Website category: sports
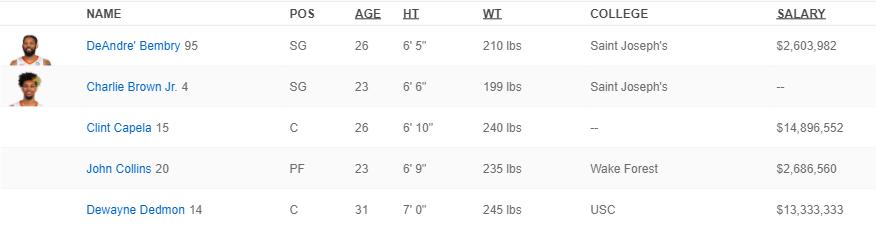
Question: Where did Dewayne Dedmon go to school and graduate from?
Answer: USC

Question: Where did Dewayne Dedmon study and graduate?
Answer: USC

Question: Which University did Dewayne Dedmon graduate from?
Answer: USC

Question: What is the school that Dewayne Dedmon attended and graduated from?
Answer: USC

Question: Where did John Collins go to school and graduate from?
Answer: Wake Forest

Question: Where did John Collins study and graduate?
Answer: Wake Forest

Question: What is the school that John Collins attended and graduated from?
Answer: Wake Forest

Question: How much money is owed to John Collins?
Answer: $2,686,560

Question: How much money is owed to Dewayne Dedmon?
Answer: $13,333,333

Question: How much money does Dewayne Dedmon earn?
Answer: $13,333,333

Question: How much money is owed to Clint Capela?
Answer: $14,896,552

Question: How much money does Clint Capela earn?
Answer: $14,896,552

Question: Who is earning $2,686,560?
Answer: John Collins

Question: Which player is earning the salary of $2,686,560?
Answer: John Collins

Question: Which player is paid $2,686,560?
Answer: John Collins

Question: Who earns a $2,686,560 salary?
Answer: John Collins

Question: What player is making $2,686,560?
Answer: John Collins

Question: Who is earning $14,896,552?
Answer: Clint Capela

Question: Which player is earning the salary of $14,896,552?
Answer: Clint Capela

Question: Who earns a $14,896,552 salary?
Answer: Clint Capela

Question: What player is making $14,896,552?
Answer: Clint Capela

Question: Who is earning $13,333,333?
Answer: Dewayne Dedmon

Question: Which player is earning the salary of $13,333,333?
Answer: Dewayne Dedmon

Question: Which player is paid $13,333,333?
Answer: Dewayne Dedmon

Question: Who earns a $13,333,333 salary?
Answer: Dewayne Dedmon

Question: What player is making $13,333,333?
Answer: Dewayne Dedmon

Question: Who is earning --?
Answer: Charlie Brown Jr.

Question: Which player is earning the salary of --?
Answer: Charlie Brown Jr.

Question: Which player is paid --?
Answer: Charlie Brown Jr.

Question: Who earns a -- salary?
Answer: Charlie Brown Jr.

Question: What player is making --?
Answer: Charlie Brown Jr.

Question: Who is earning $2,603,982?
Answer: DeAndre' Bembry

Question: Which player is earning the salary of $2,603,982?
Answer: DeAndre' Bembry

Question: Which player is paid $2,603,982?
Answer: DeAndre' Bembry

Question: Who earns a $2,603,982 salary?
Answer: DeAndre' Bembry

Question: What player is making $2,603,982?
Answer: DeAndre' Bembry

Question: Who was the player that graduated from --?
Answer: Clint Capela

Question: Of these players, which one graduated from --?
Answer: Clint Capela

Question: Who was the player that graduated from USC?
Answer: Dewayne Dedmon

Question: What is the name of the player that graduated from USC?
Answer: Dewayne Dedmon

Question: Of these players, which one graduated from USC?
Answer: Dewayne Dedmon

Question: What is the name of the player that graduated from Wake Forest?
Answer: John Collins

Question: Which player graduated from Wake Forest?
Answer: John Collins

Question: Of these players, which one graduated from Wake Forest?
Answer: John Collins